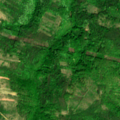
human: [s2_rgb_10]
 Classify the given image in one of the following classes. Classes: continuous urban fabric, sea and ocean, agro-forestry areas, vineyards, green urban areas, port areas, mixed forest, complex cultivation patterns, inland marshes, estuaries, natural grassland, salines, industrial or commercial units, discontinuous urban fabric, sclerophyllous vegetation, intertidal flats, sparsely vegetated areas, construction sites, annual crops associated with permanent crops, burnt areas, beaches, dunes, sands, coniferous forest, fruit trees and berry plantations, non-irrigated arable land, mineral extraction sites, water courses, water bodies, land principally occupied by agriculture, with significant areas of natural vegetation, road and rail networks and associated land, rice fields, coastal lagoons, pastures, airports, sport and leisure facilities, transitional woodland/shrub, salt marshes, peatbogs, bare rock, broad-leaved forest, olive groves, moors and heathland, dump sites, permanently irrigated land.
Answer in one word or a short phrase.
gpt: pastures, broad-leaved forest, transitional woodland/shrub